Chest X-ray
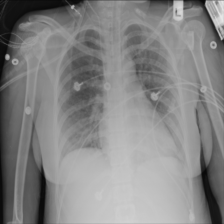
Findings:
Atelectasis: negative
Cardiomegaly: negative
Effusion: negative
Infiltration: negative
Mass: negative
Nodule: negative
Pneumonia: negative
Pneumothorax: negative
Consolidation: negative
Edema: negative
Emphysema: negative
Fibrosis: negative
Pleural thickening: negative
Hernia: negative